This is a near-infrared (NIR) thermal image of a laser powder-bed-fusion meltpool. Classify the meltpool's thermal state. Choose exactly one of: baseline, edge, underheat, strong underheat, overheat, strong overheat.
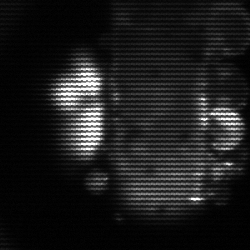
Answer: strong underheat